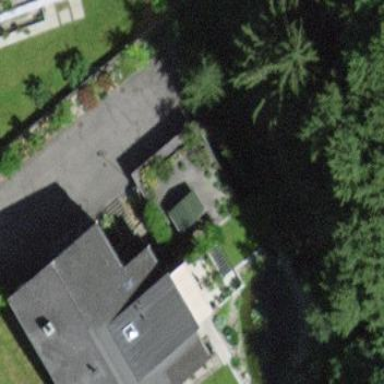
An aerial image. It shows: Garage.